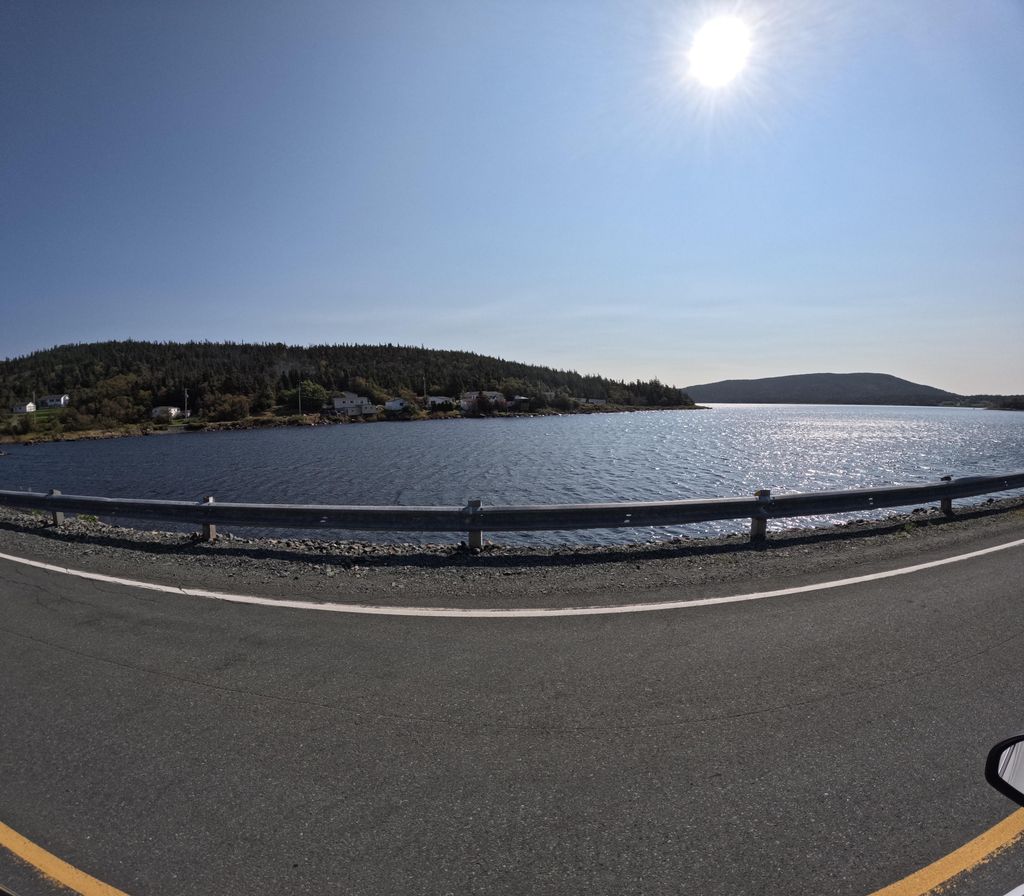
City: st_johns